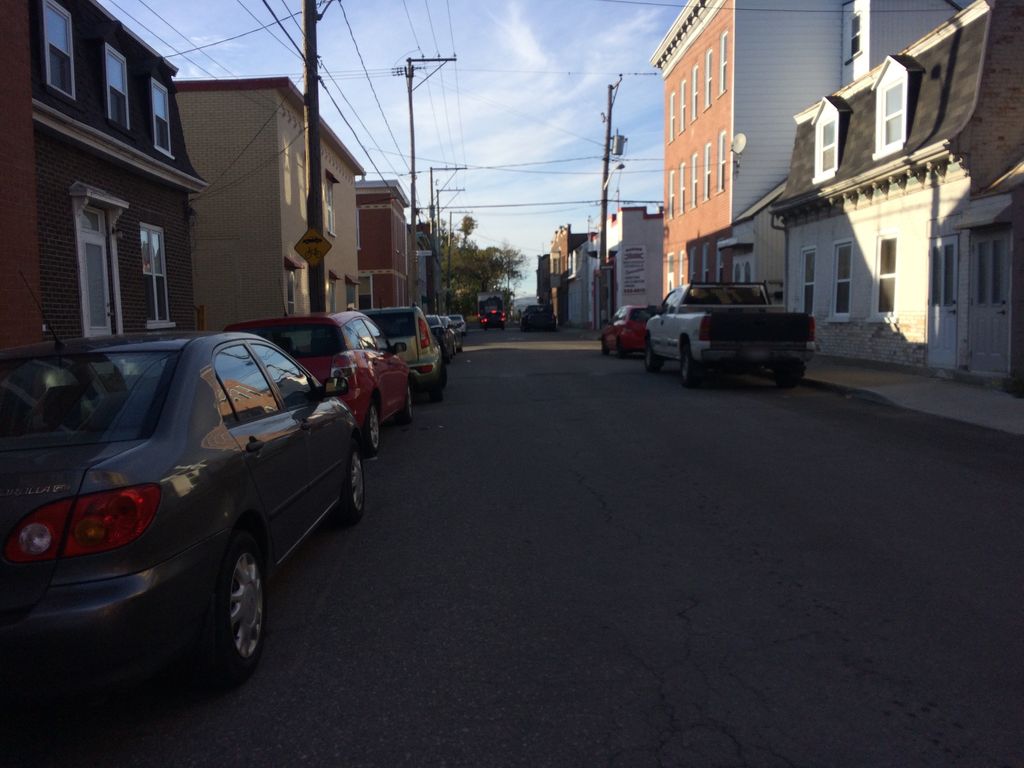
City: quebec_city